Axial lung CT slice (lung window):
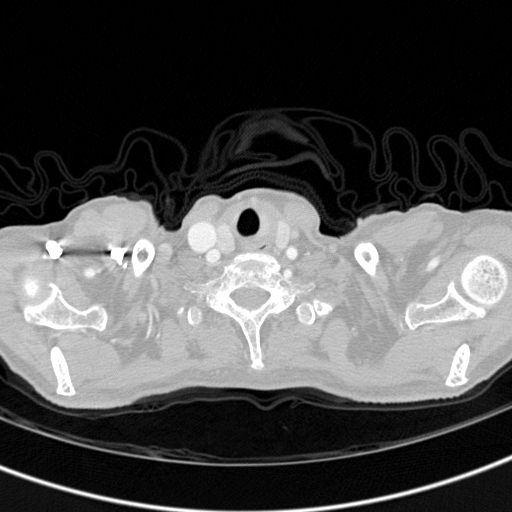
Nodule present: no